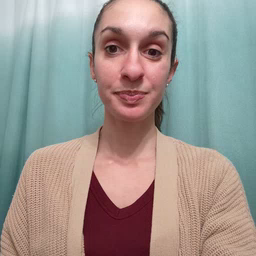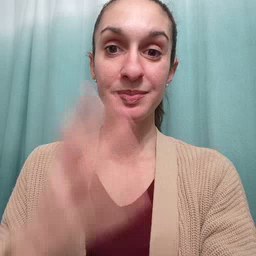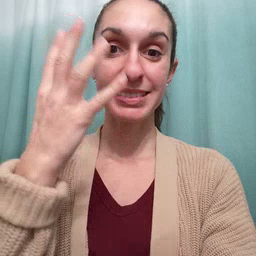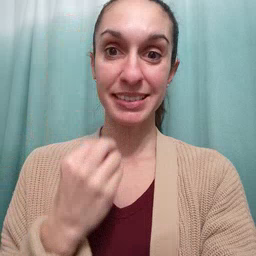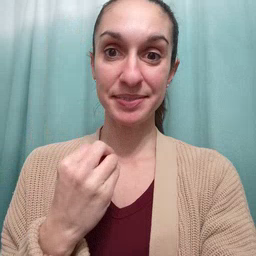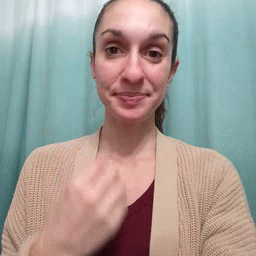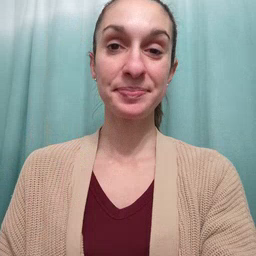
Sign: sleep